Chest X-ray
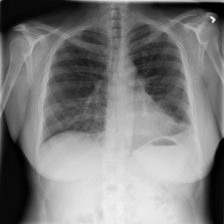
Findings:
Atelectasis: negative
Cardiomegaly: negative
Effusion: negative
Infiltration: negative
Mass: negative
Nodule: negative
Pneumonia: negative
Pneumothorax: positive
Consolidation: negative
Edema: negative
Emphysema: negative
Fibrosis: negative
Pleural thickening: negative
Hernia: negative